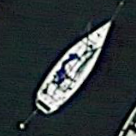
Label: Civil_yacht